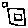
Label: square